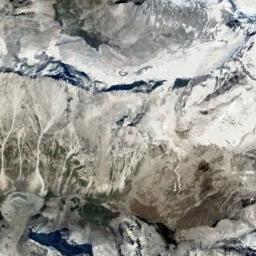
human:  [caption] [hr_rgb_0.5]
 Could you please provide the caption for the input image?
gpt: A snow-covered mountain covered in large areas .

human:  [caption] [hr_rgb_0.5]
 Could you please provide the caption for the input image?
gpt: The snowberg is covered with snow .

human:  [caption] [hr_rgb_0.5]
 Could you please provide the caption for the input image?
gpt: The snowberg is covered with glaciers and some knife-edge ridges remain at the top of the snowberg .

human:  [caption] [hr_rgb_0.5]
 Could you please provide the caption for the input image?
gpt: The snow berg is consist of bare land and white snow .

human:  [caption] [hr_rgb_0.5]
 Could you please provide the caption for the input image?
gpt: There are some snow and bare land on the snowberg .